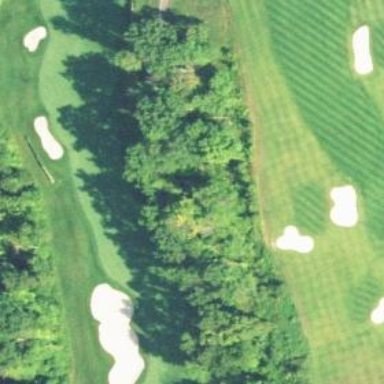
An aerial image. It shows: Scenic golf fairway.